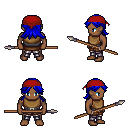
a pixel art fantasy rpg character, male body template, human, dark skin, leather chest armor, metal pants, blue loose hair, red bandana, spear, four views (front, back, left, right), 2x2 character sprite sheet, small pixel art, hard edges, no anti-aliasing